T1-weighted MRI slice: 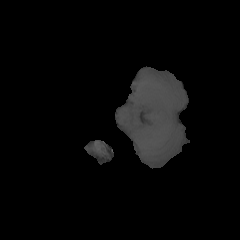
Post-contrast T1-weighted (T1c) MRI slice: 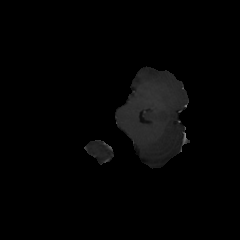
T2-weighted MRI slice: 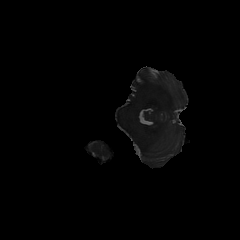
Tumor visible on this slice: no